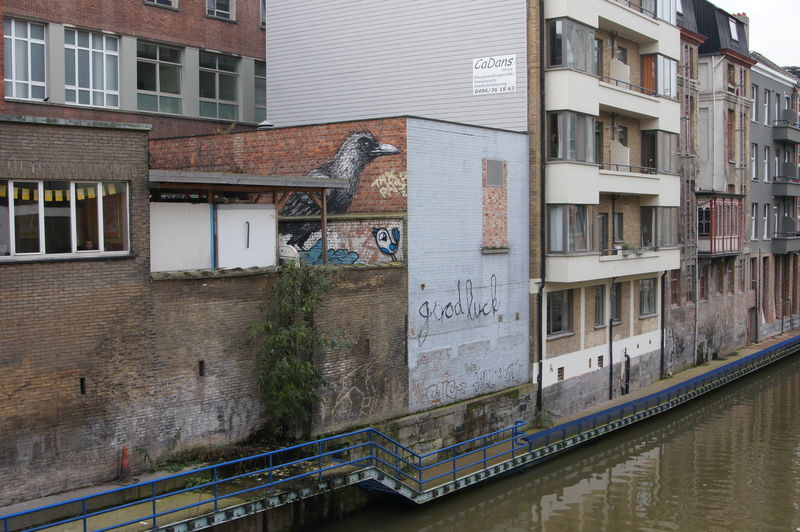
Titel: Crow
Künstler: Roa
Standort: Ghent
Schlagwörter: baum, blau, himmel, vogel, wasser, fluss, gelb, grün, stadt, braun, fenster, licht, schwarz, dach, haus, weg, häuser, spiegelung, kanal, pflanze, england, balkon, schrift, wellen, schnabel, fassade, mauer, ziegel, werbung, steg, geländer, balkone, foto, gehsteig, gehweg, amsel, spatz, bambus, rabe, bld, london, englisch, dachrinne, hochhaus, krähe, themse, graffiti, grafitti, streetart, luck, good, good luck, banksy, passarelle, cadans